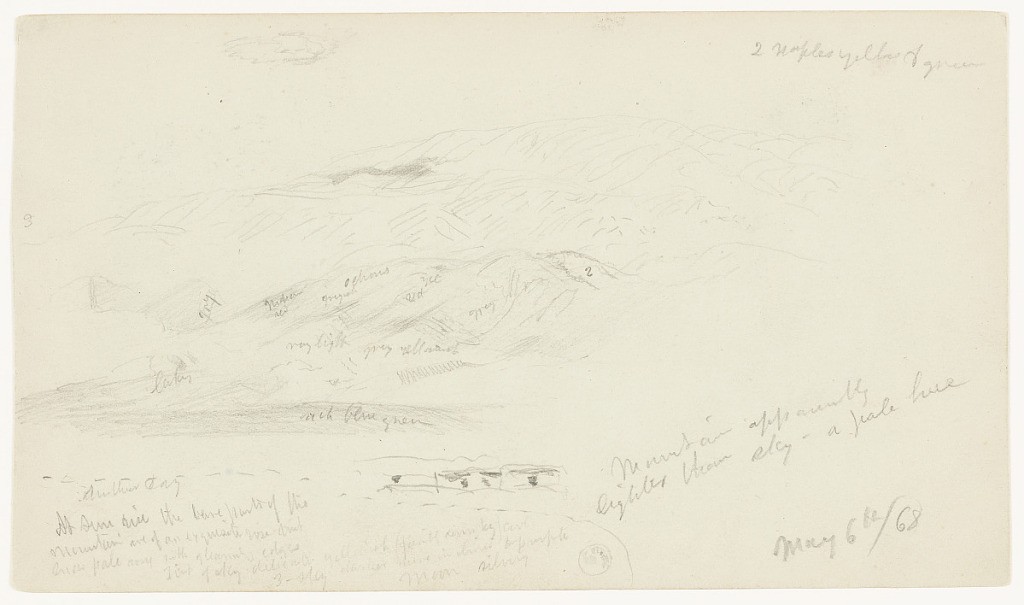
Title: Landscape near Baalbek, Lebanon
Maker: Frederic Edwin Church, American, 1826–1900
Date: May 6, 1868
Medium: Graphite on gray-green wove paper; verso: graphite
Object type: Drawing
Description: Landscape sketch showing a mountain range near Damascus, Syria at sunrise. In middle distance, foothills rise to taller, more rugged mountains, shaded in some detail. Above, a lone cloud hangs in the sky. Below, sketches of the moon and three flat-roofed structures are visible.

Verso: Architecture and landscape sketches showing a view of a village on a hill near Baalbek, Syria, with two architectural details. In upper portion, a village on a hill is hastily sketched and visible between a saddle in two hills. Below, two details of carved entablature decorations in Baalbek are shown. One, at left, features a scroll and acanthus leaf motif, while the sketch at right shows a dual-winged motif.